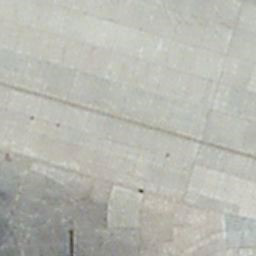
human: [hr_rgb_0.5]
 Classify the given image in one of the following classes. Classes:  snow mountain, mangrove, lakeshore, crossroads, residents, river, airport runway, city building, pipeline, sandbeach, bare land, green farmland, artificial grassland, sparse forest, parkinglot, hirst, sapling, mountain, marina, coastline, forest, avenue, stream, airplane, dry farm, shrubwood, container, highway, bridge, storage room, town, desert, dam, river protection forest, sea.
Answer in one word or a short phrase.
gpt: airport runway